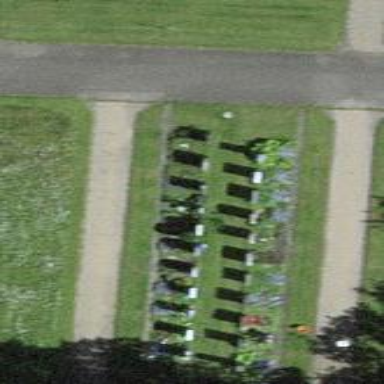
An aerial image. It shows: Grave yard.